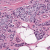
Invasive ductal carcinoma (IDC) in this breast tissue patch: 1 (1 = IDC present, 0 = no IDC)